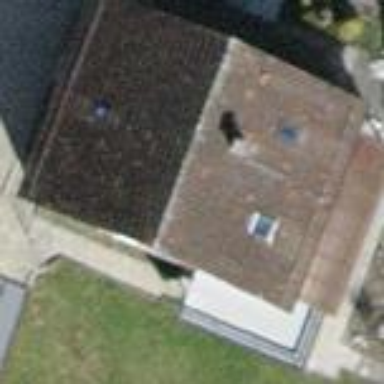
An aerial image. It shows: Building with tiled roof.